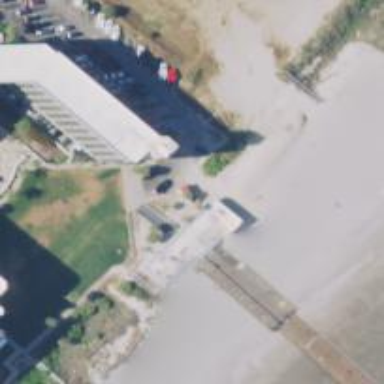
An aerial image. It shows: Man-made pier.